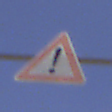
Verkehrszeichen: Gefahrenstelle
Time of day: Midday
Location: Outdoor (RoadRail)
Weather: Clear
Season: NotSpecified
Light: Natural